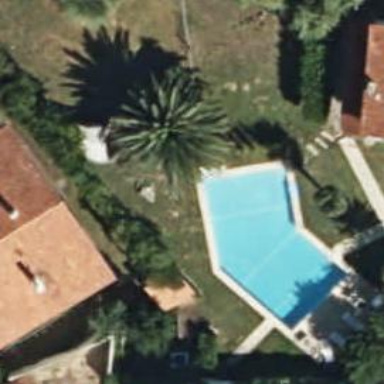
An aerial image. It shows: Swimming pool located in leisure land.